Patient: sex M, age 58
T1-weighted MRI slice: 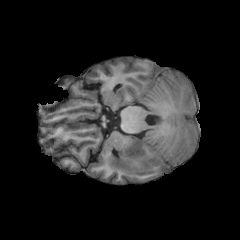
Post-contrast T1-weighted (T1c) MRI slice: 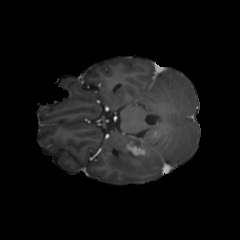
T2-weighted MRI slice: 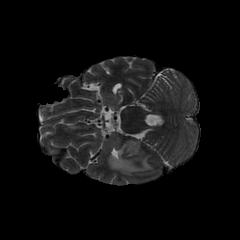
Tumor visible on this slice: yes
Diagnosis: Glioblastoma, IDH-wildtype
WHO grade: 4